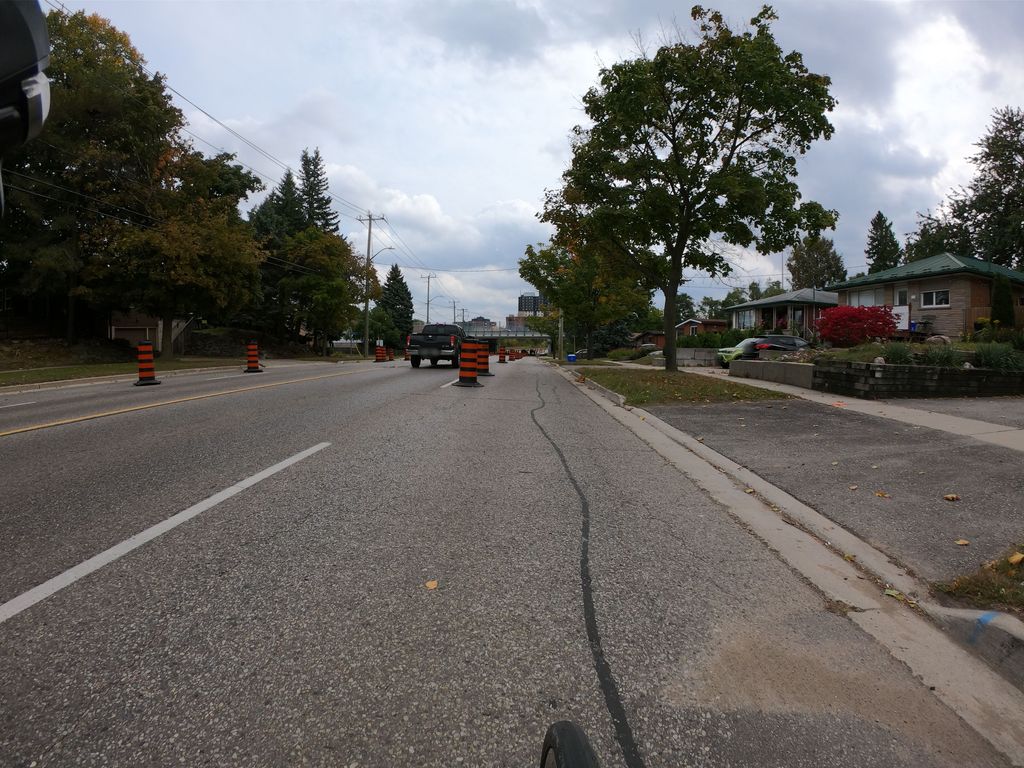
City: kitchener-waterloo